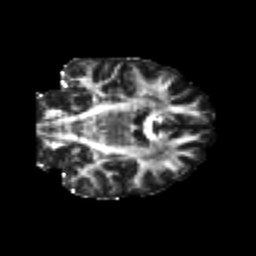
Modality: FA
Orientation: coronal
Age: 26
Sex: female
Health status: healthy
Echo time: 0.074 s